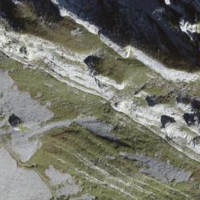
EUNIS habitat code: 31
Species observed at this site:
Hedysarum hedysaroides